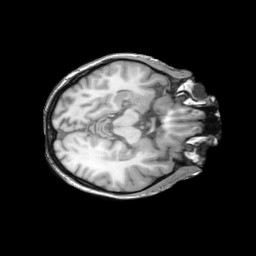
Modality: T1w
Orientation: axial
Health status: ill
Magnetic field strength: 3 T